Interaction volume radius: 5 \u00c5
Interaction volume height: 15 \u00c5
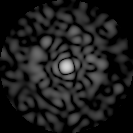
Disorder parameter: 0.8929